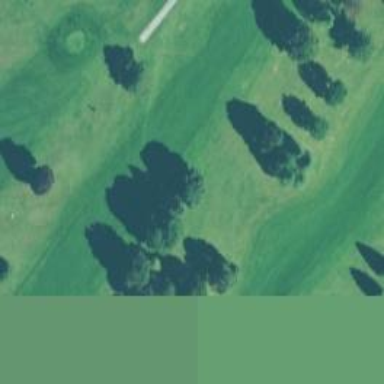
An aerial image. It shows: View of golf hole.